Brain MRI, t2w sequence, axial 2D slice.
Patient: age 33, sex F, weight 78 kg, height 1.78 m
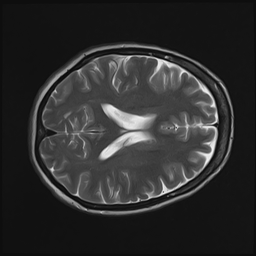